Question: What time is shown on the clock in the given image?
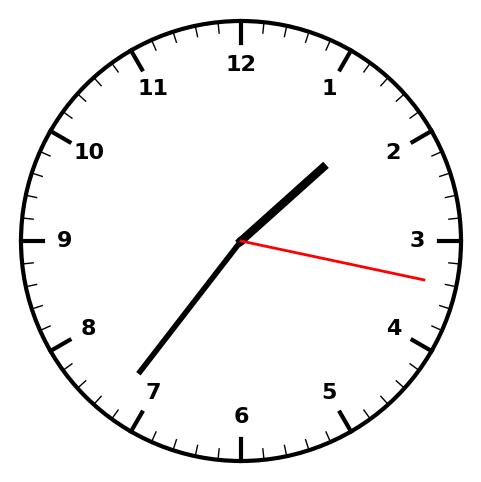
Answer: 01:36:17